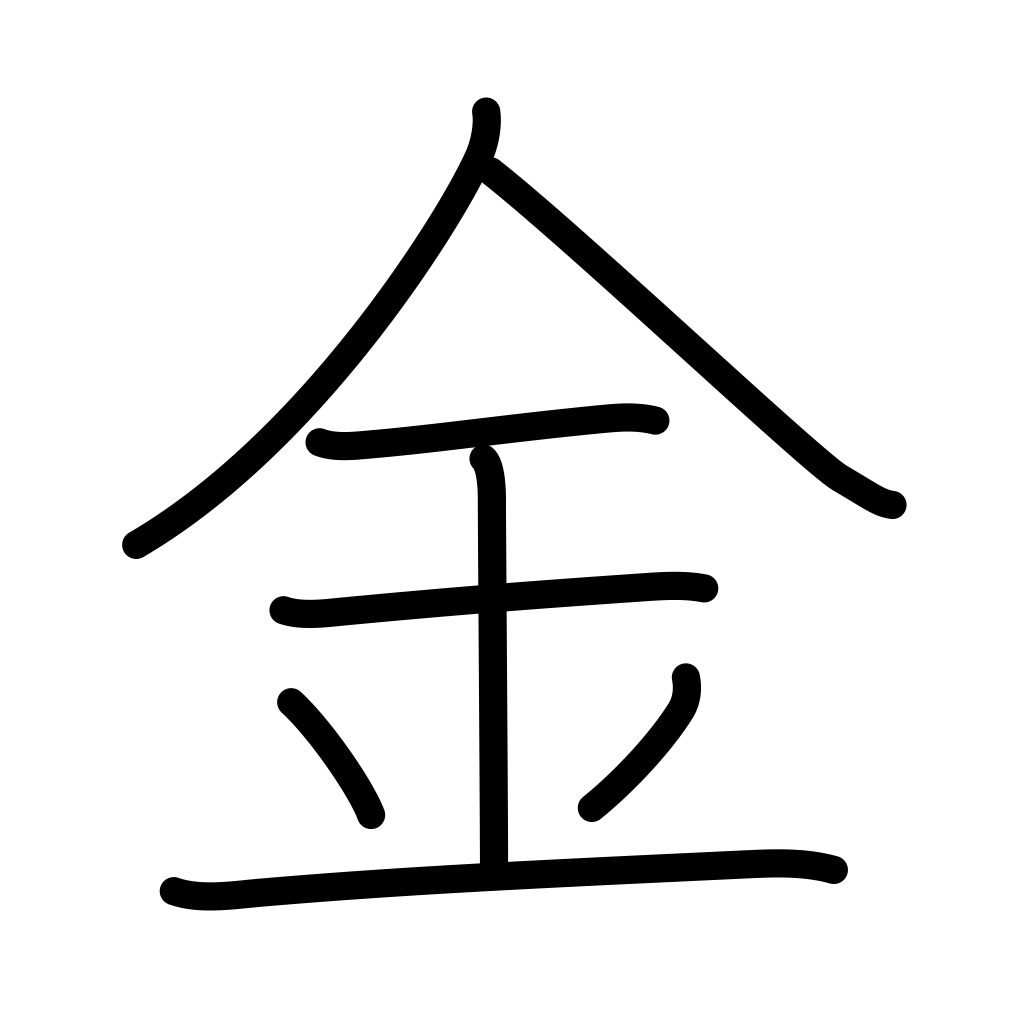
Meaning: gold